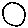
Label: circle